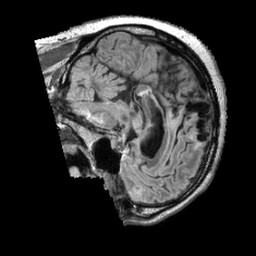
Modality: FLAIR
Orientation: sagittal
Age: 49
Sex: male
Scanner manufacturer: siemens
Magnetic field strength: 3 T
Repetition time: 5 s
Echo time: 0.387 s